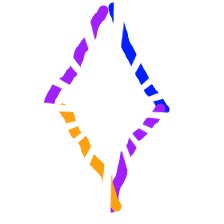
Shape: rhombus